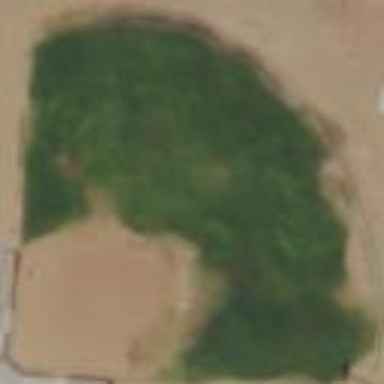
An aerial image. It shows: Grass pitch used for baseball.